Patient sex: M
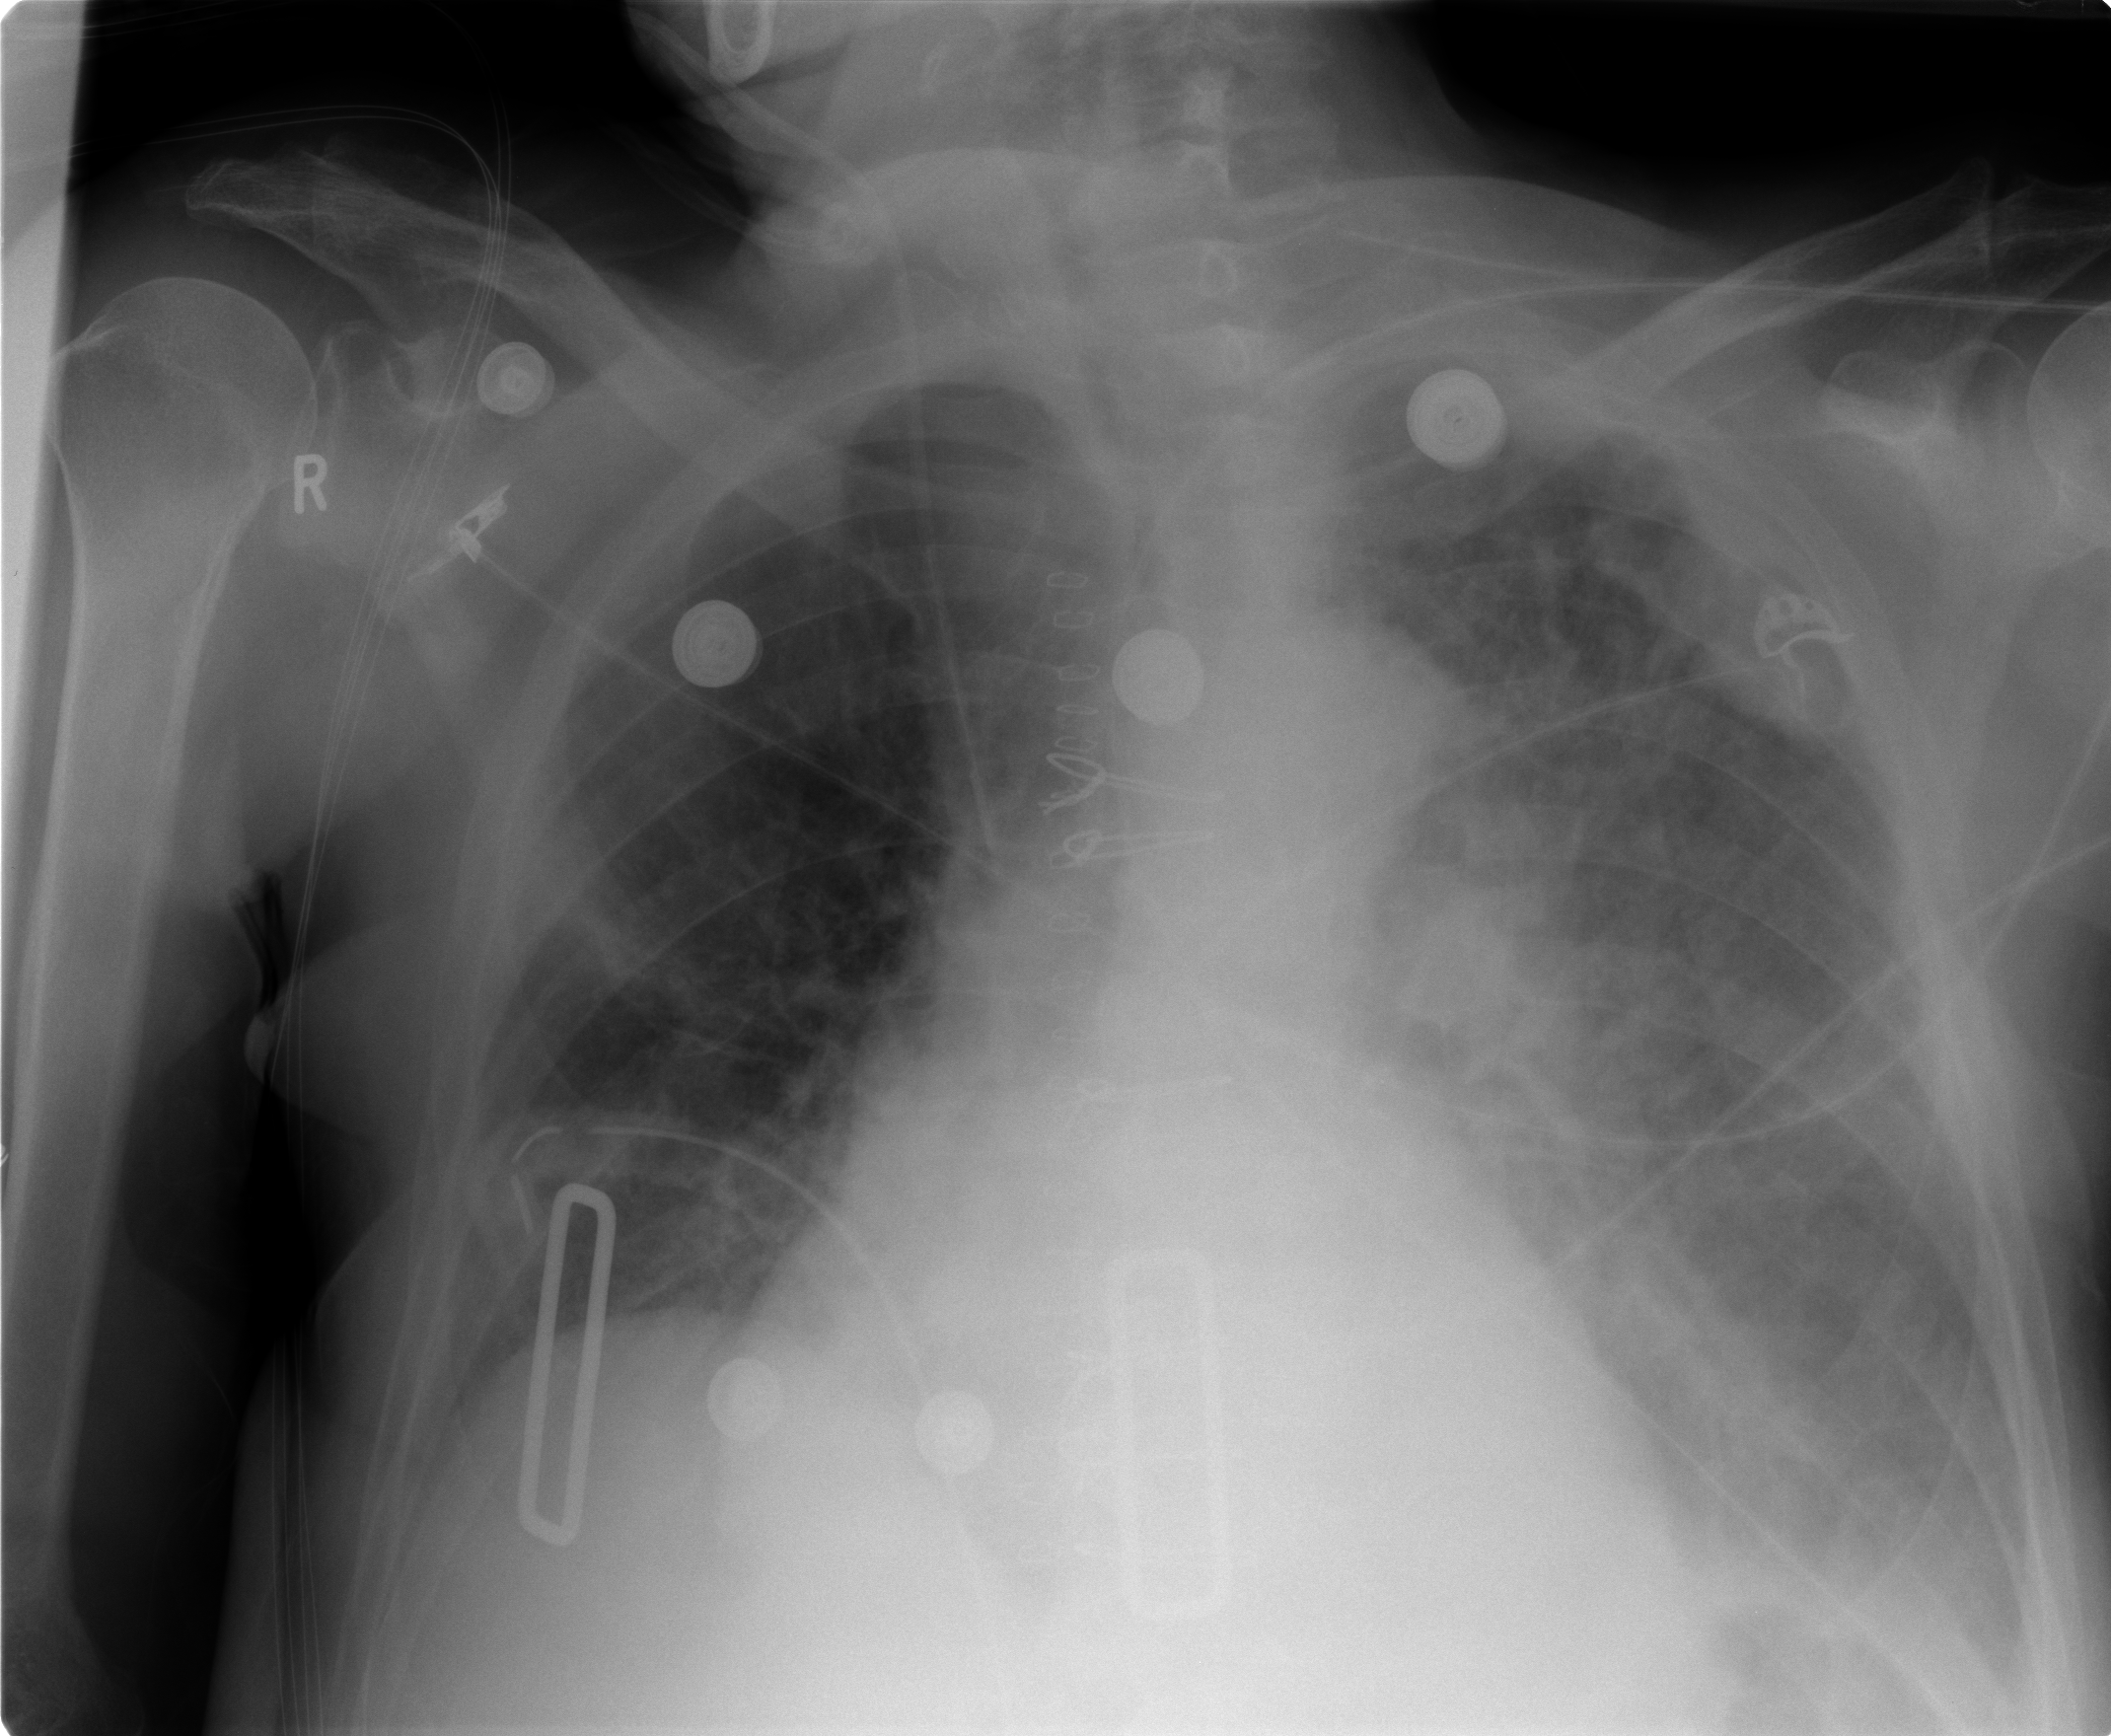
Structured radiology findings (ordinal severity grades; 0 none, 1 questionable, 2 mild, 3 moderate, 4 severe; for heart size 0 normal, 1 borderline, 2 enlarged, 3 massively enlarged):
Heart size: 2
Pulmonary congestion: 3
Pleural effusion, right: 0
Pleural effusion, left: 2
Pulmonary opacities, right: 2
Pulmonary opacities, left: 3
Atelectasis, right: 2
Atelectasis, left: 2